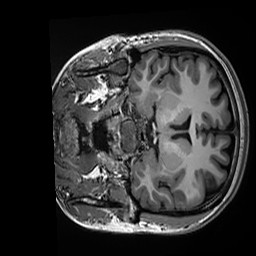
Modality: T1w
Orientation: coronal
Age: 26
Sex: female
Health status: healthy
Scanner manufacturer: siemens
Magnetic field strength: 3 T
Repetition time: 2.5 s
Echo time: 0.00299 s